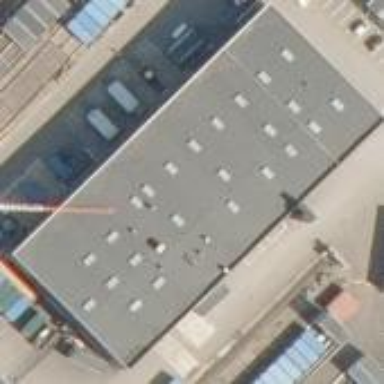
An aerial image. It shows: Industrial building.